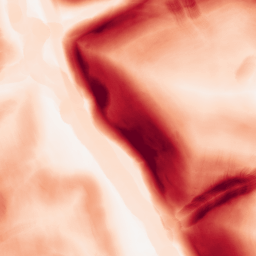
Category: morphological
Decomposition family: morphological_gradient
Decomposition parameters: size: 10
shape: disk
Upsampling method: lanczos
Upsampling parameters: scale: 8
Upsampling scale: 8